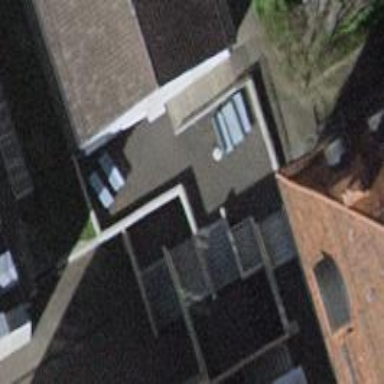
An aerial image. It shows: Set of steps made of paving stones.